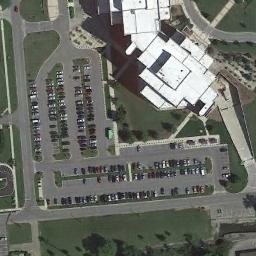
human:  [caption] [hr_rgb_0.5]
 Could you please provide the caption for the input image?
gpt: The parking lot is full of cars between buildings and grass .

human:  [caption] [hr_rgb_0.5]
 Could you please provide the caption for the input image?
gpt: Several buildings of different shapes are next to the parking lot .

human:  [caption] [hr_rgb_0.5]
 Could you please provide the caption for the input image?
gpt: The parking lot has some cars arranged neatly in lines and a white building is next to the parking lot .

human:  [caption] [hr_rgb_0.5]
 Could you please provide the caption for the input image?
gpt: There are many yellow signs in the parking lot .

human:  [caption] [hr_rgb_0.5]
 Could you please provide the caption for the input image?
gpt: There are some green lawns and a white building beside the parking lot .